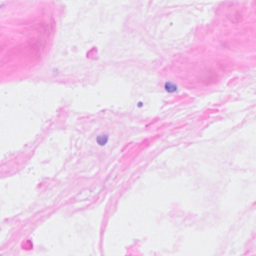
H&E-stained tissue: Breast